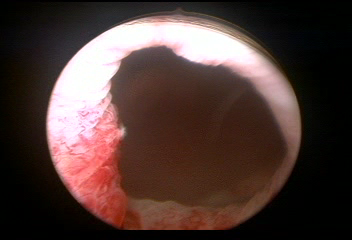
Modality: WLC
Class: Normal mucosa
Bladder cancer association: No